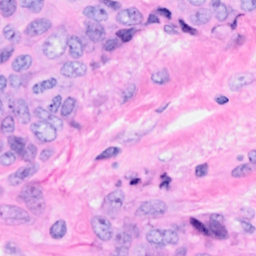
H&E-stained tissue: Breast